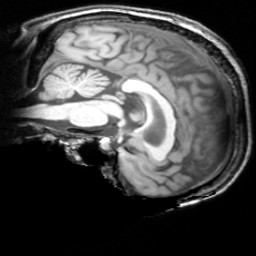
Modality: T1w
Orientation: sagittal
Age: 75
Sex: female
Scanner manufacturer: siemens
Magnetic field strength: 3 T
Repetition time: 1.62 s
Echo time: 0.003 s